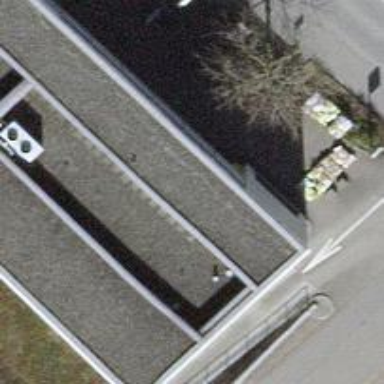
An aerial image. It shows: Post box is visible.